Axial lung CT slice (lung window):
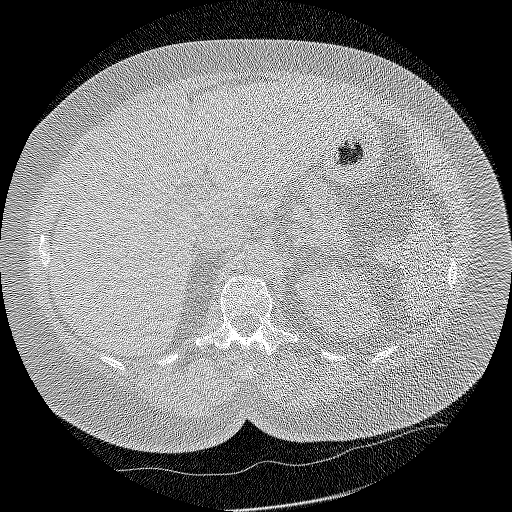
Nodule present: no